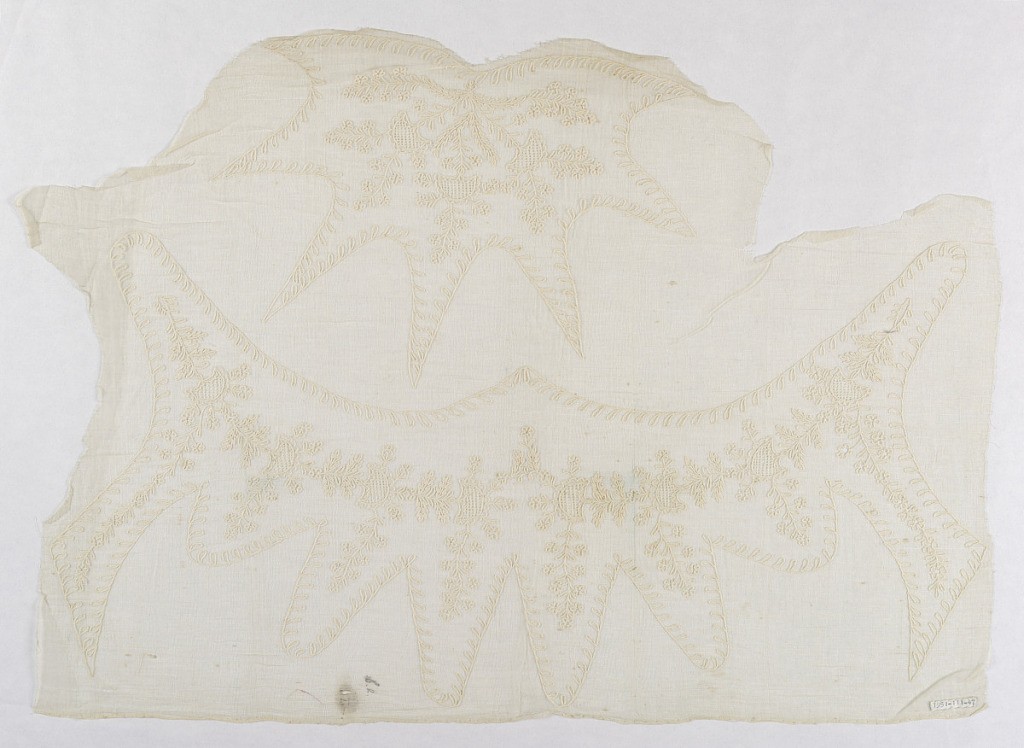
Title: Collar and cap piece
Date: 19th century
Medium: cotton Technique: chain stitch embroidery on plain weave
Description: Piece of gauze with deeply lobed collar and cap piece with floral designs, embroidered in chain stitch and one type of fillling stitch.